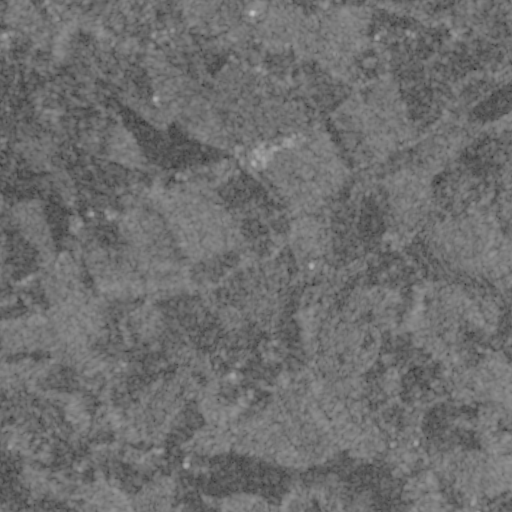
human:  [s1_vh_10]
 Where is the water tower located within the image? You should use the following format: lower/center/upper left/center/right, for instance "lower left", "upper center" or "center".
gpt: The water tower is located in the upper left of the image.
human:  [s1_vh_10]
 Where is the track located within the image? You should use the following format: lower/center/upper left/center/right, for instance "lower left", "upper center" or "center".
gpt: There is no track in the image.

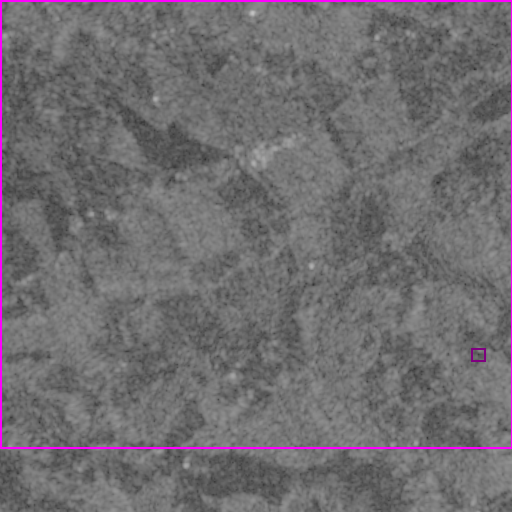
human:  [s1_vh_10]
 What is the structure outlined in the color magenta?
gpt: The structure outlined in magenta is a crop field.
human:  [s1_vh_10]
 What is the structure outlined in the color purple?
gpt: The structure outlined in purple is a park.
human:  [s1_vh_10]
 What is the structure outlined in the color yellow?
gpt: There is no yellow outline.